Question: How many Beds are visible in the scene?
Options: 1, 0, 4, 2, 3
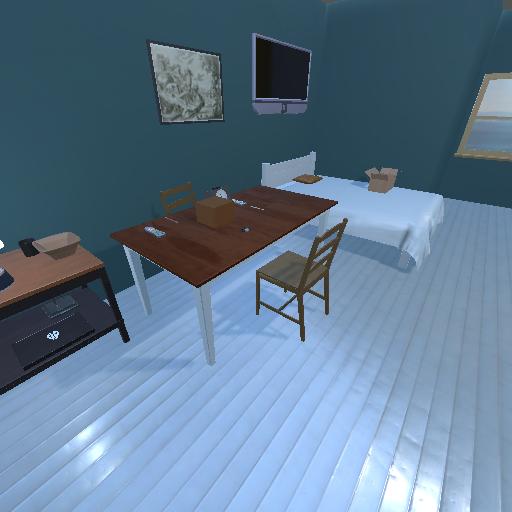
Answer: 1